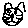
Label: cat